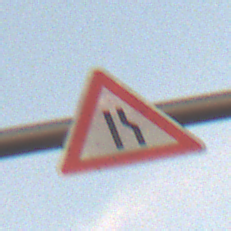
Verkehrszeichen: EinseitigVerengteFahrbahnRechts
Umgebung: Outdoor, Nature
Tageszeit: SunriseSunset
Wetter: PartlyCloudy
Licht: Natural
Jahreszeit: NotSpecified
Kontrast: LowContrast